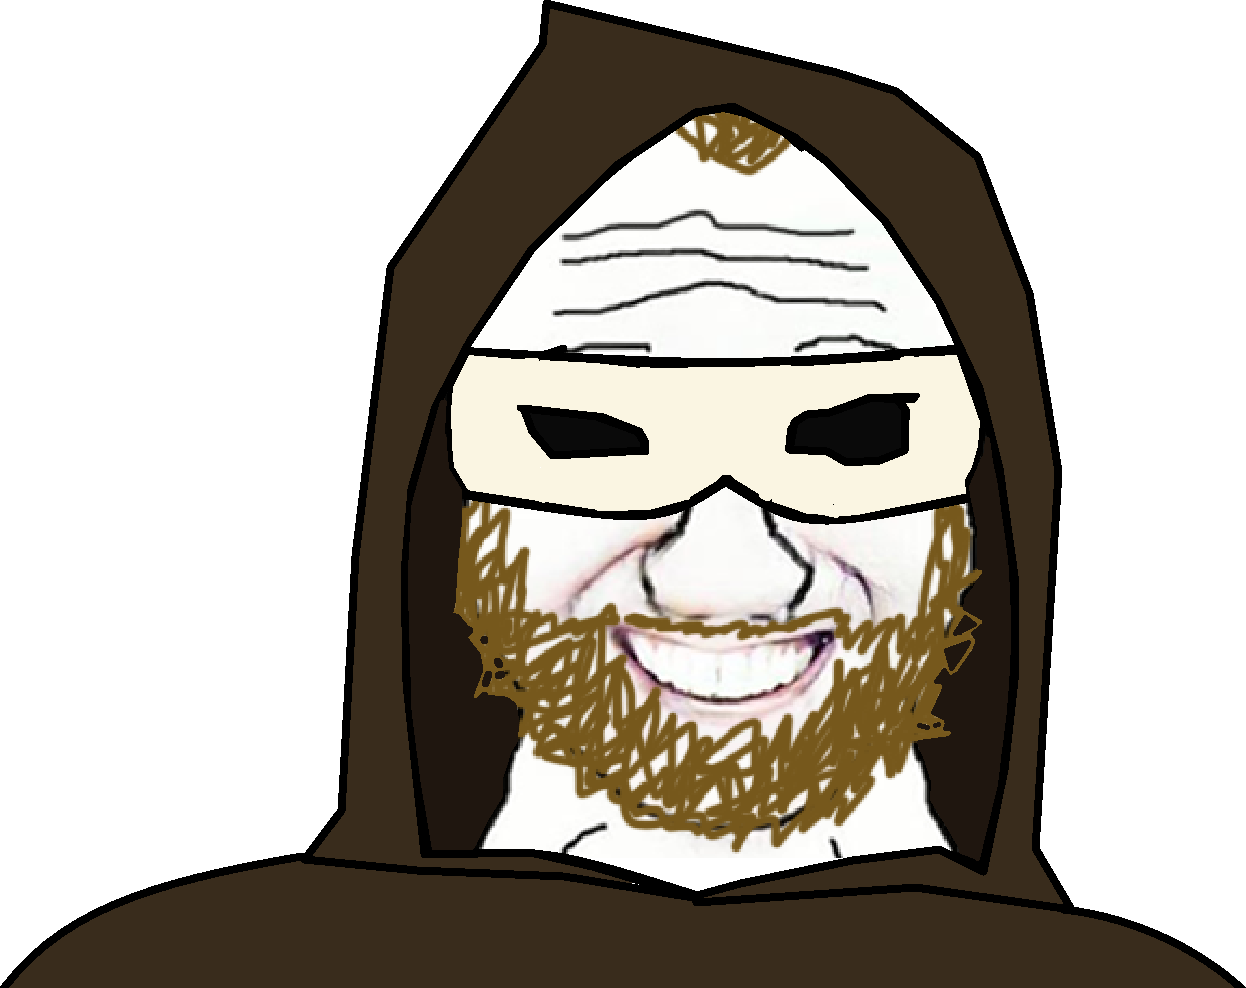
Label: 5_Coomer